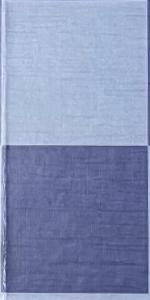
Label: Empty